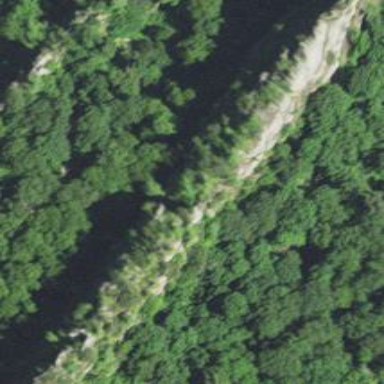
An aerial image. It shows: Cliff in nature.